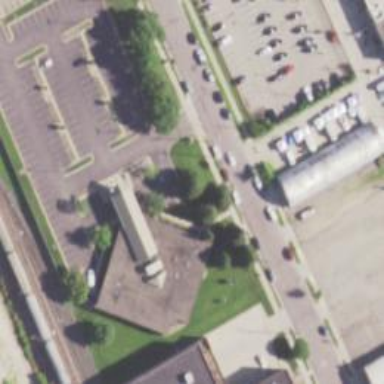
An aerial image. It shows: Parking space.